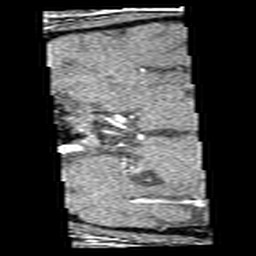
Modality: angio
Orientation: coronal
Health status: ill
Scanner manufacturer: siemens
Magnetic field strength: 3 T
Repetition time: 0.02 s
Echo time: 0.0042 s